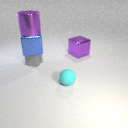
large purple metal cylinder above large blue metal cube